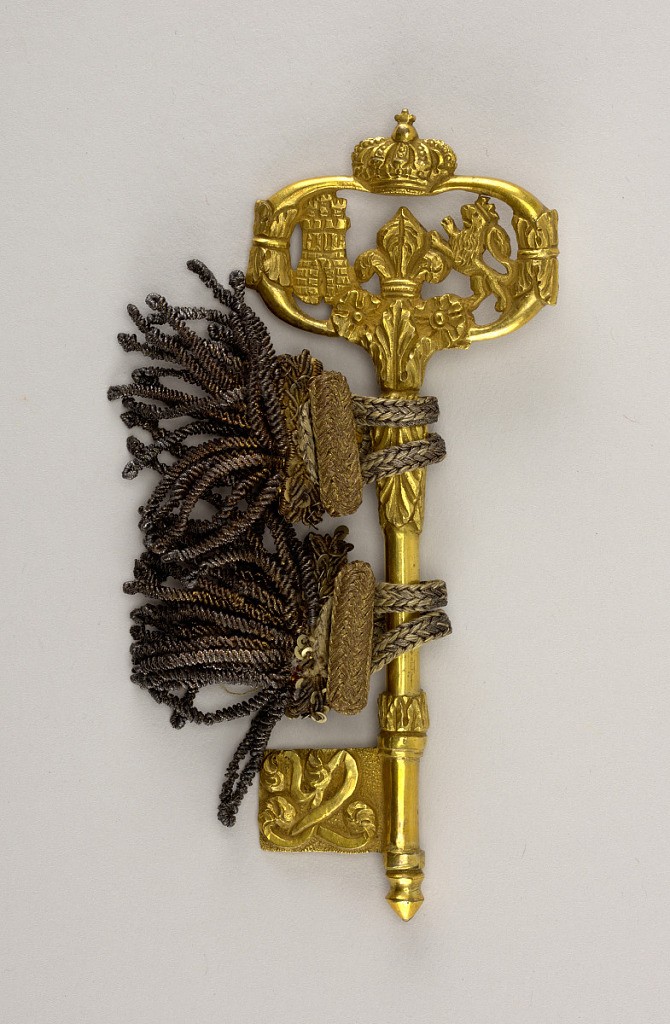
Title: Chamberlain's Key
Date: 18th century
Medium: Gilt bronze, tassle
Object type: Key
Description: Elaborately wrought, bow with hearaldic devices of fleur-de-lis, rampant lion and castle, surmounted by imperial crown, and bit with monogram in relief